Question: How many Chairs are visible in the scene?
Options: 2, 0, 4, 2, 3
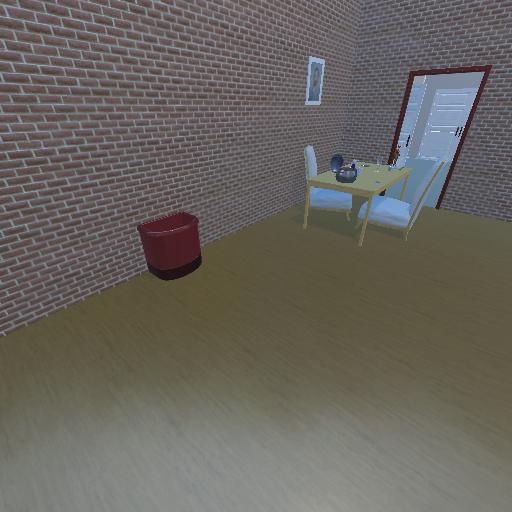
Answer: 2